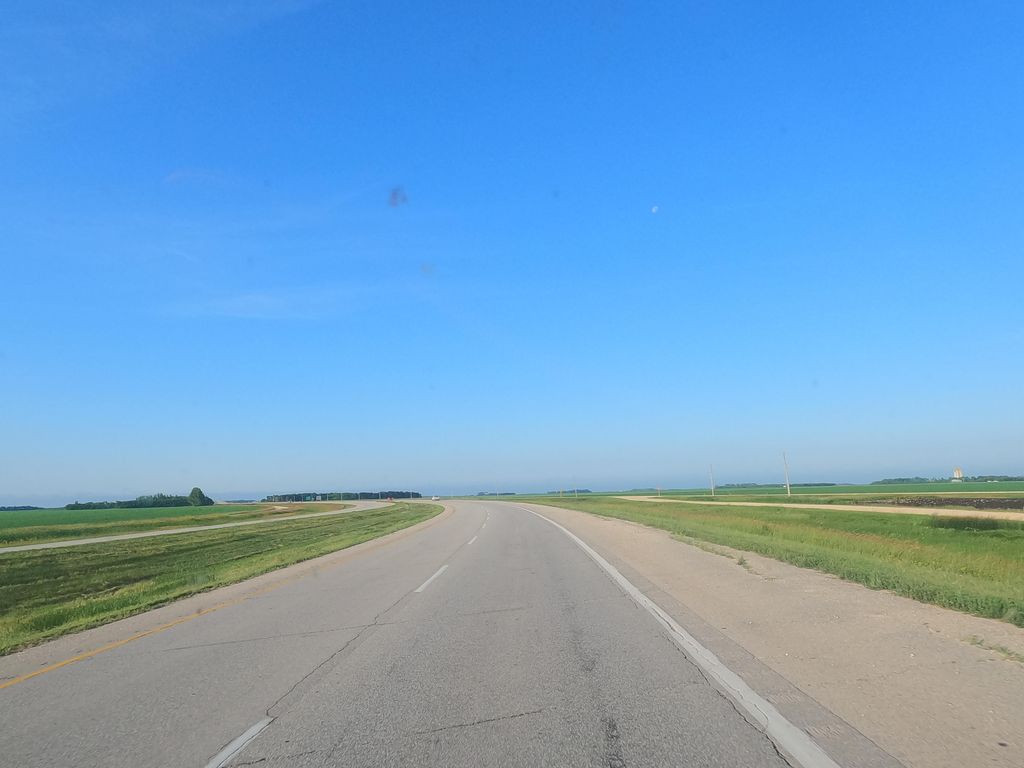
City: winnipeg